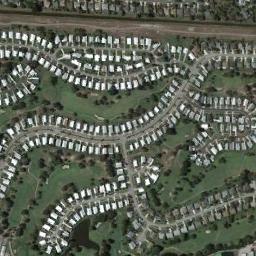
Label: mobile_home_park